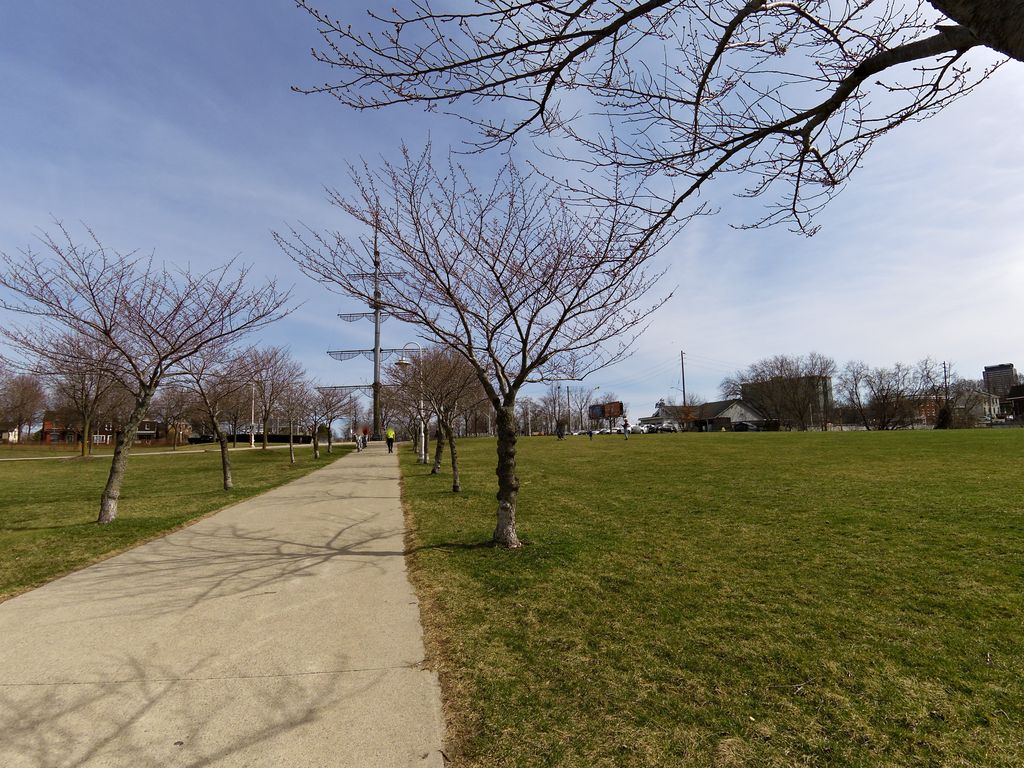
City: hamilton